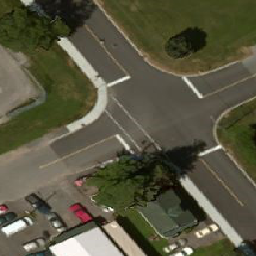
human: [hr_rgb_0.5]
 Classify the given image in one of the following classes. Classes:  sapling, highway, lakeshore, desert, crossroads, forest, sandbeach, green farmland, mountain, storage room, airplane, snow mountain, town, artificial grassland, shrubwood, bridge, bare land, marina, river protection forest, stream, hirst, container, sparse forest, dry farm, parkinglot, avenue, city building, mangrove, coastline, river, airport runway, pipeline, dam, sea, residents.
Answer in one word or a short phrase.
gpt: crossroads